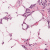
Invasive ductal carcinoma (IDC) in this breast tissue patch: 1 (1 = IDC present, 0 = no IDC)